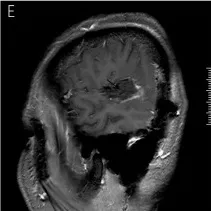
A follow-up MRI, 3 months after surgery (D-F), showed that the lesion was completely removed, without any signs of recurrence.
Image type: radiology (mri)